Field crop: maize
Growth stage: 2
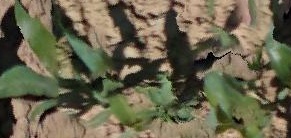
Species: maize